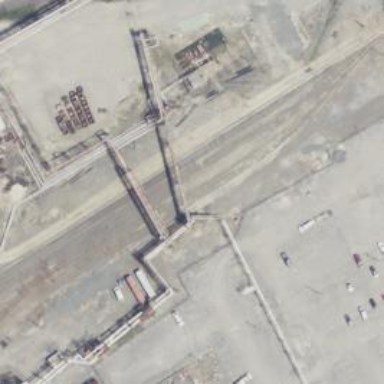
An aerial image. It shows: Railway spur service.